Field crop: maize
Growth stage: 2
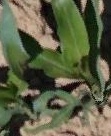
Species: maize